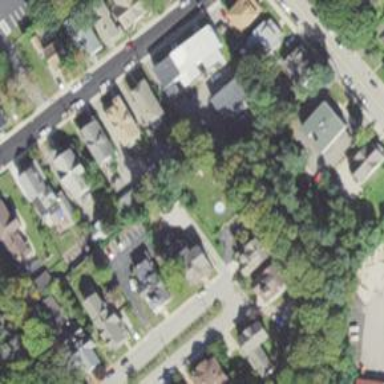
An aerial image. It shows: Residential driveway serving as service road.